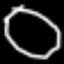
Label: octagon